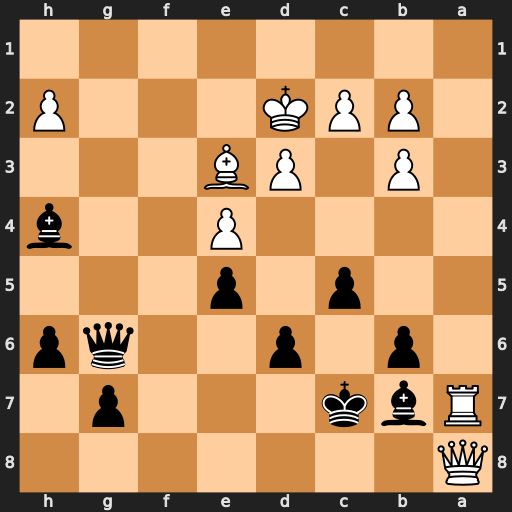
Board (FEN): Q7/Rbk3p1/1p1p2qp/2p1p3/4P2b/1P1PB3/1PPK3P/8
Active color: b
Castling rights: -
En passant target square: -
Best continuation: Qg2+ Kc3 Be1+ Kc4 Qxc2+ Kb5 Qxb3#